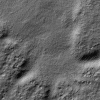
Atmospheric dust classification: not_dusty